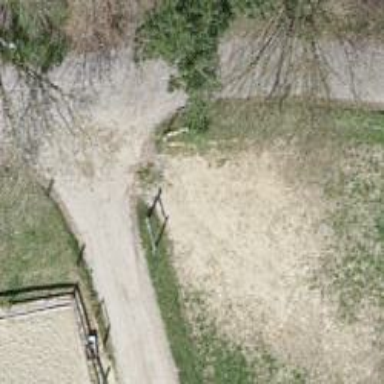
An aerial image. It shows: Brown bench.